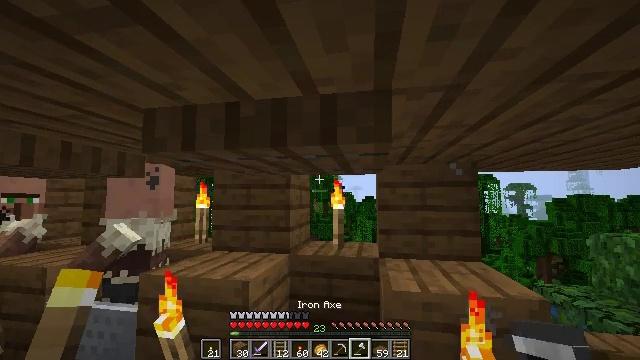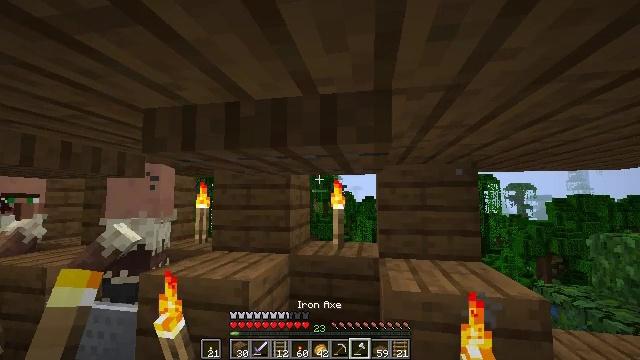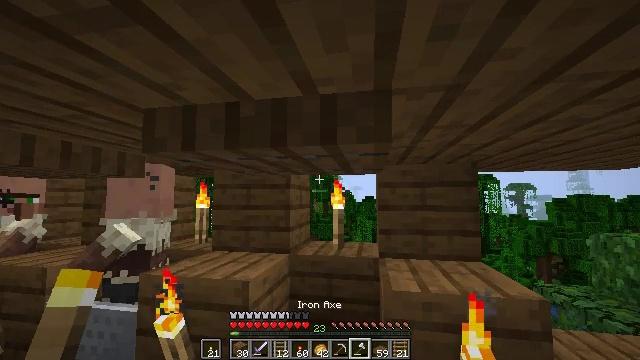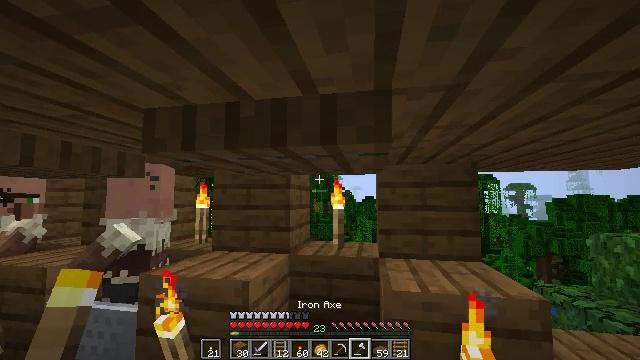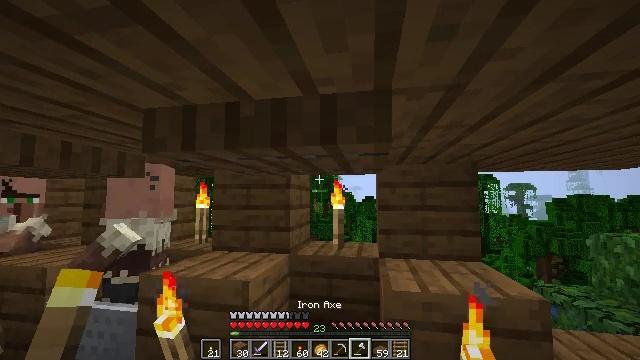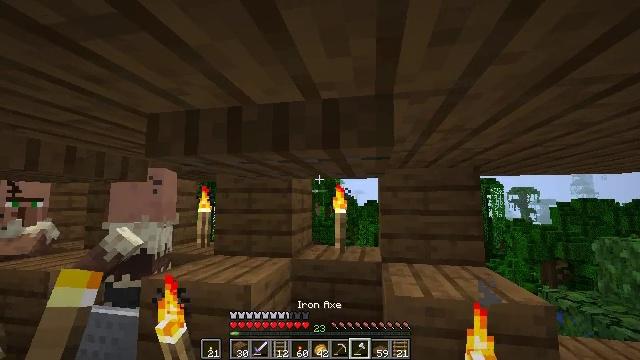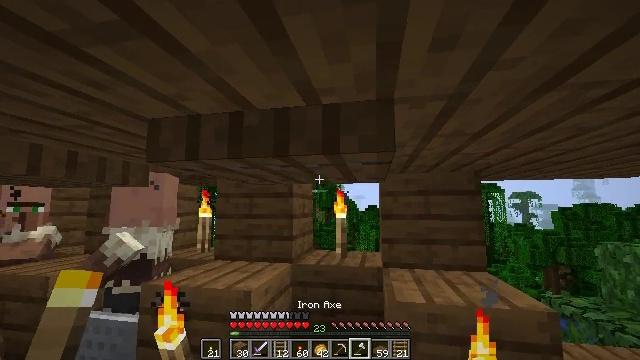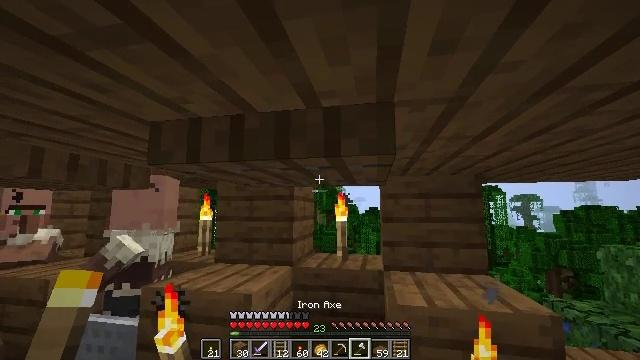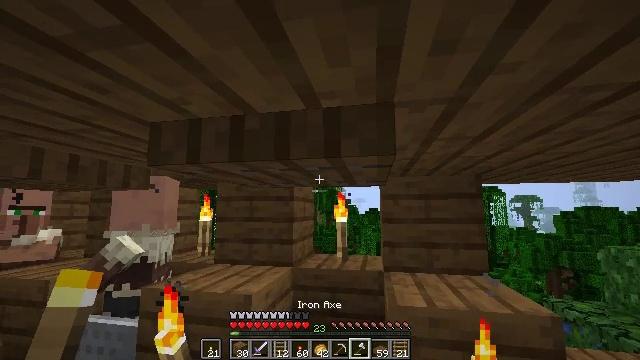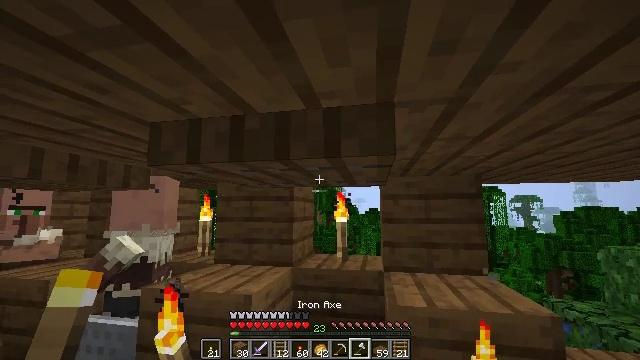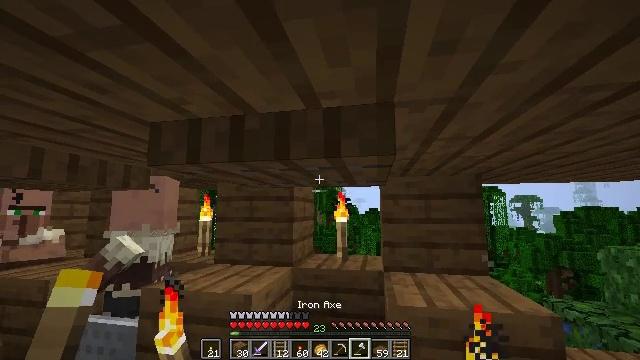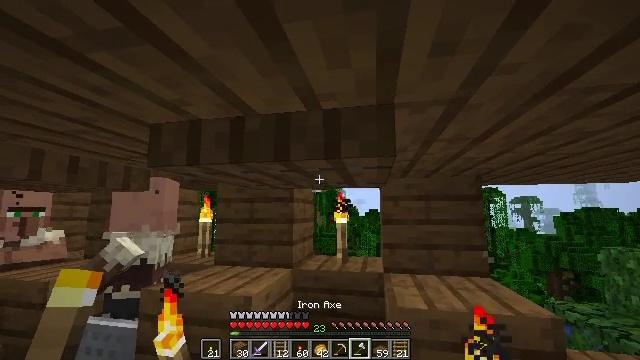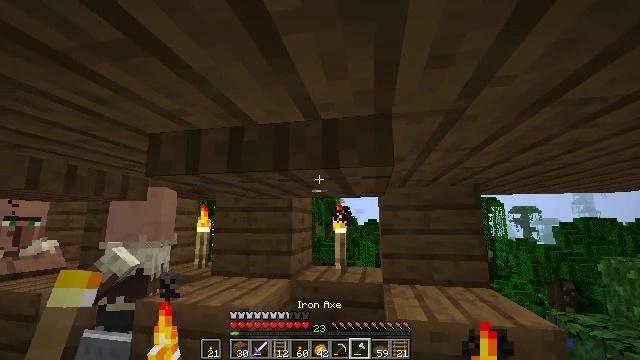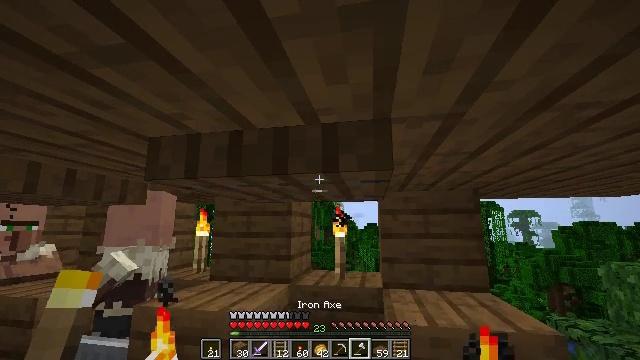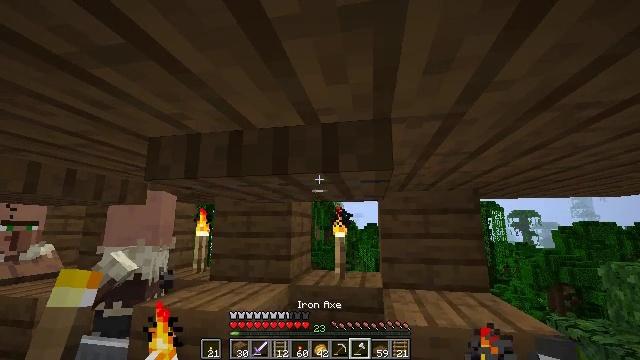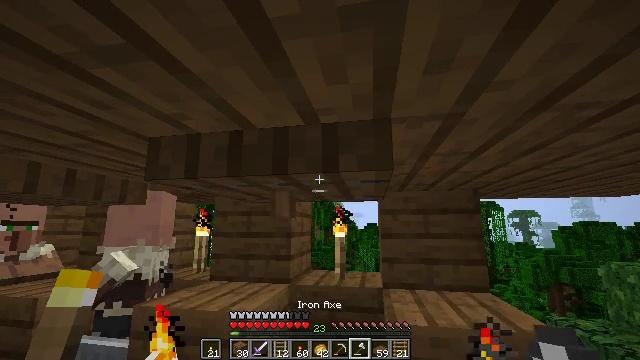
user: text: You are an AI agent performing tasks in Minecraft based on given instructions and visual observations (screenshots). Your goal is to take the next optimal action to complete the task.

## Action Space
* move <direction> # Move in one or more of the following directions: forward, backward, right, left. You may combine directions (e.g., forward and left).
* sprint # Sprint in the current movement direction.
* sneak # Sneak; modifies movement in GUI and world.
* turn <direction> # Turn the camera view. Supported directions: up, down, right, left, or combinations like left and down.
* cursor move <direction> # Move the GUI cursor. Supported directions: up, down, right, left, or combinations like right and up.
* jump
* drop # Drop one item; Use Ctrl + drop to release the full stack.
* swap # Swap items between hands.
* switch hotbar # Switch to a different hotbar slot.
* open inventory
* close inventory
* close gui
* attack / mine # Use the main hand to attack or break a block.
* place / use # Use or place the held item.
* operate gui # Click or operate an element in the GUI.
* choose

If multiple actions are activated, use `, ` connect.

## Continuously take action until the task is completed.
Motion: motion action
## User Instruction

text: Attack the spruce trapdoor to gather it.
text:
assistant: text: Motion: no_op
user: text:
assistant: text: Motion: no_op
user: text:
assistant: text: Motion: no_op
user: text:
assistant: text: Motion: no_op
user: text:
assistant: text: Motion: no_op
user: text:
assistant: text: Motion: turn up
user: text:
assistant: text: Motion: no_op
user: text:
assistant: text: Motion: no_op
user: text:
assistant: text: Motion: no_op
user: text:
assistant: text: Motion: no_op
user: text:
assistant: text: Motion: no_op
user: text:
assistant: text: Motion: turn up
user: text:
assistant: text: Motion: no_op
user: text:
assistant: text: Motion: no_op
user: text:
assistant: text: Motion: attack / mine
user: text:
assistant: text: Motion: attack / mine
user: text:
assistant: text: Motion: attack / mine
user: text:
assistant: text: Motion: attack / mine
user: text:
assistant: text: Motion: attack / mine
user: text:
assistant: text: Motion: attack / mine
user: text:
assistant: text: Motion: attack / mine
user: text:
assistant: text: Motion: attack / mine
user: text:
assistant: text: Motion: attack / mine
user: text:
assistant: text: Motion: attack / mine
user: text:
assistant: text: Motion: attack / mine
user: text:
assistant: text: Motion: attack / mine
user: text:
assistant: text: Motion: attack / mine
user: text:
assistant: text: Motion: attack / mine
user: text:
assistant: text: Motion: attack / mine
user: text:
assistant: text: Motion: attack / mine